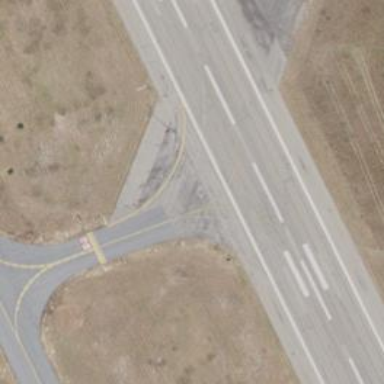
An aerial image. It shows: View of taxiway at the airport.